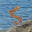
Label: 5